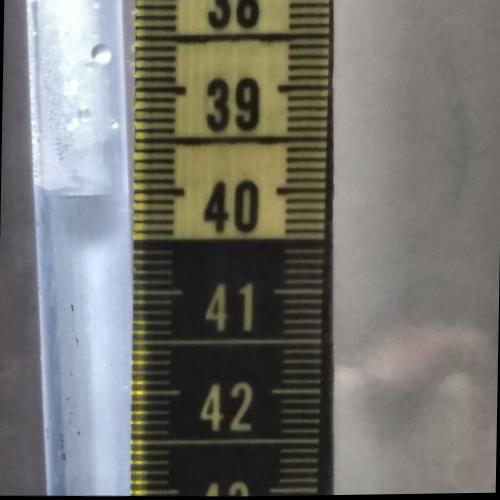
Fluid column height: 40.0 cm